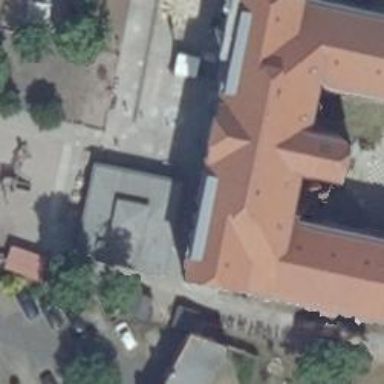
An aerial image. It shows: Building with roof tiles that are salmon in color. The roof has half-hipped shape and is oriented along the building.